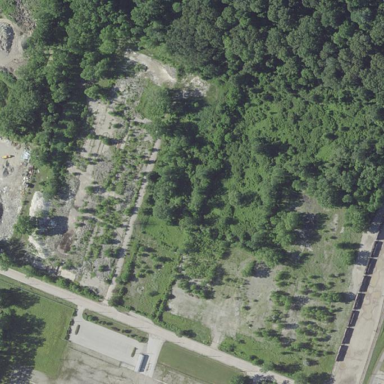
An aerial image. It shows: Brownfield site.